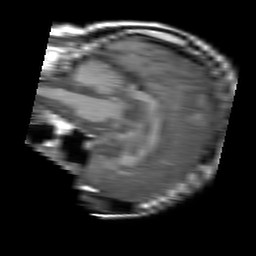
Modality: T1w
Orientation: sagittal
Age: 68
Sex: male
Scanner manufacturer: philips
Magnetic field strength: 1.5 T
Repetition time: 0.55 s
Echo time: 0.015 s